Question: I am writing an application that has an MPMoviePlayerViewController in it. I want to use the full screen controls, but I am not displaying the MPMoviewPlayer.view in a modal full screen due to application requirement. The issue is that the fullscreen controls appear 20px below the top of the parentView, ie as if they were calculating the status bar to be there. The statusbar is there, but its location is already accounted for. I want to force the the controls back to the top of the view where they belong. However, I am having trouble finding anyway to access them from the object. Is there a way to access the views that present the controls or if I want to fix this will I have to implement a custom control to replicate the apple controls?

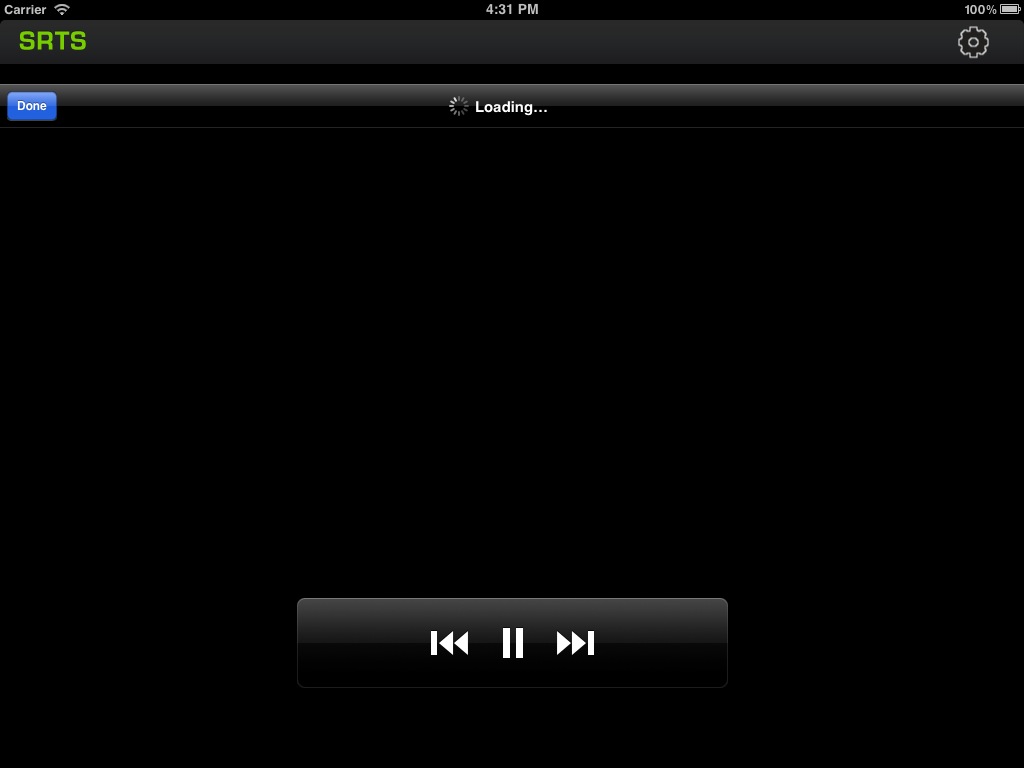
Answer: The IOS SDK has an example project that has an overlay view. You could easily swap the close button in the example with a full screen icon. It's not the easiest solution but it should work.
<URL>